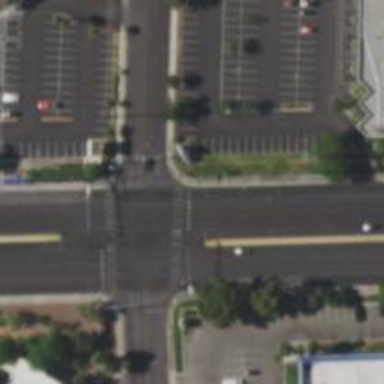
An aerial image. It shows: Solid stop line on the road.